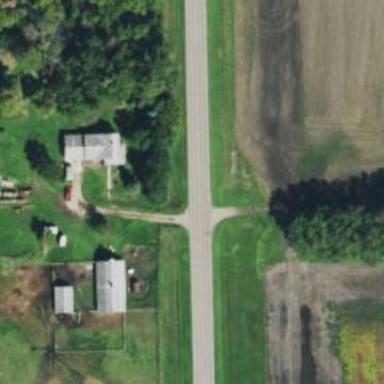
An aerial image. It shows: Tertiary road with asphalt surface.